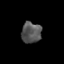
Tissue: skin
Cell type: Epithelial cells
Senescence score: 0.2731
Nuclear area (px): 410
Mean DAPI intensity: 85.898